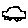
Label: car